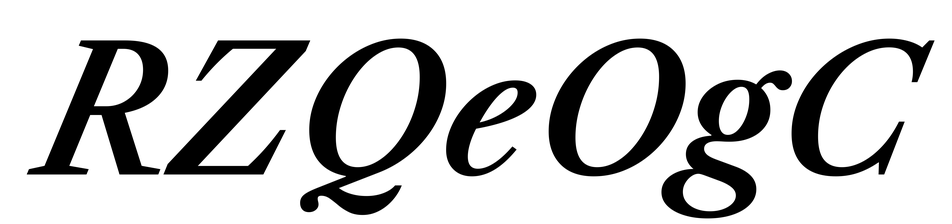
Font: LibreCaslonText-Italic_SemiBold_Italic